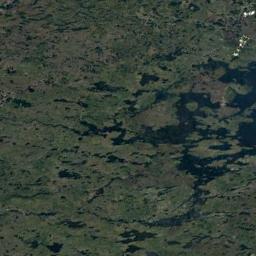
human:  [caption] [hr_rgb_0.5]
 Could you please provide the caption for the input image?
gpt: Many waters of different sizes are surrounded by wetlands .

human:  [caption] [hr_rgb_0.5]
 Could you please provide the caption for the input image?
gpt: There are two winding paths in this wetland  , and the water is dark green .

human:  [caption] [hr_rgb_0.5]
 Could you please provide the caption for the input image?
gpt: The blue lake in a wetland is covered by large swaths of dense vegetation .

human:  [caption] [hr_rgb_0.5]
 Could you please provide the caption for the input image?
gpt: The wetland consists of bare land, Green plants and water .

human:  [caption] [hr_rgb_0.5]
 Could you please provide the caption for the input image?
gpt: There are many green areas and some water areas on the wetland .